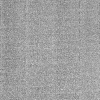
Atmospheric dust classification: dusty